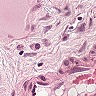
Metastatic tissue present: no